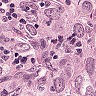
Metastatic tissue present: yes